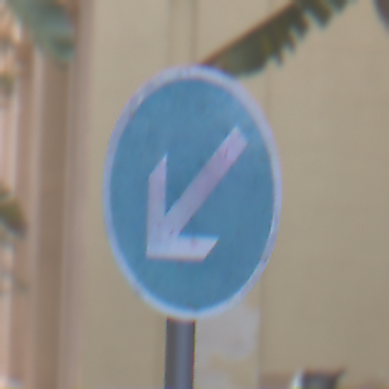
Verkehrszeichen: VorgeschriebeneVorbeifahrtLinks
Umgebung: Outdoor, Urban
Tageszeit: MorningAfternoon
Wetter: PartlyCloudy
Licht: Natural
Jahreszeit: NotSpecified
Kontrast: MediumContrast